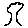
Label: tree